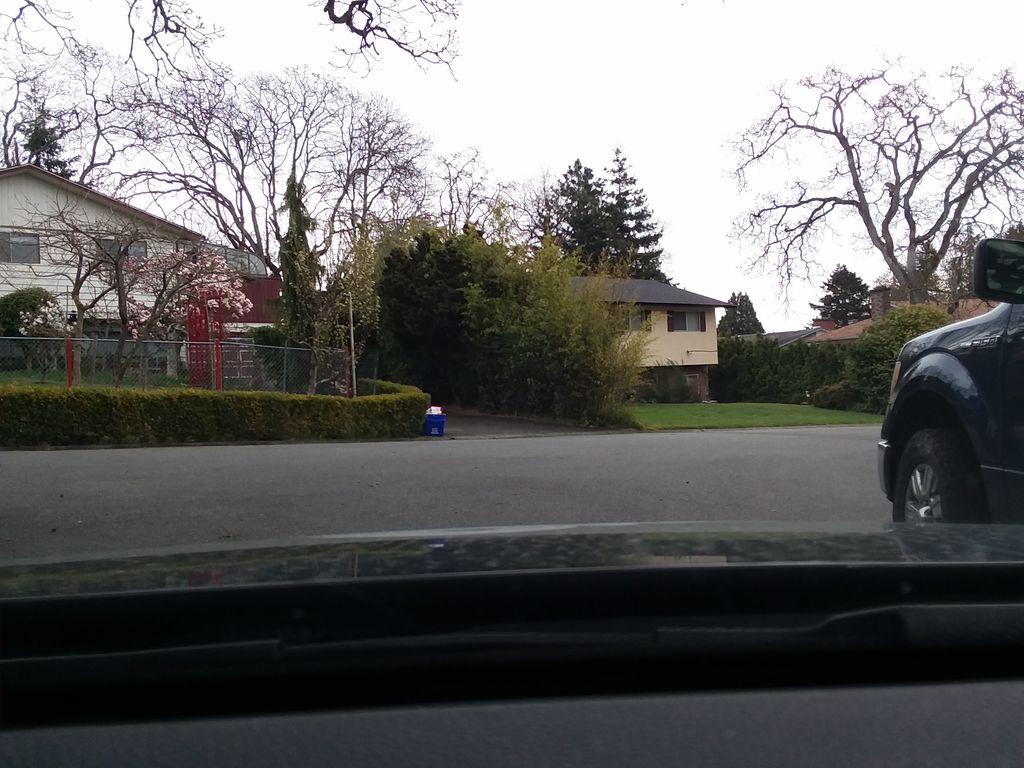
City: victoria